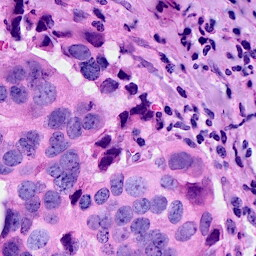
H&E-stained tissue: Breast